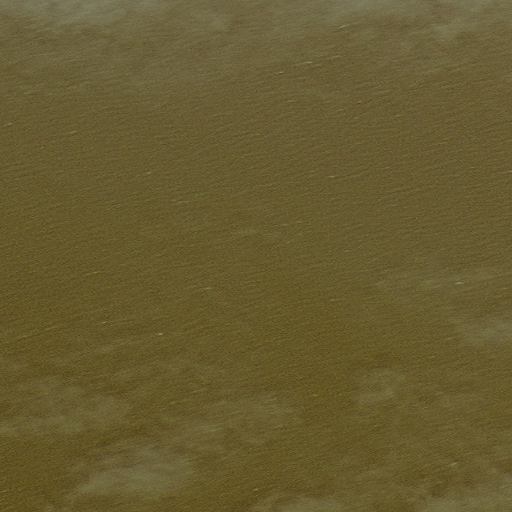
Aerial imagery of cape in Alaska named Moss Point containing only unknown